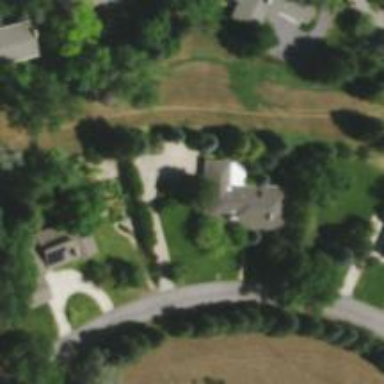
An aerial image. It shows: Driveway.